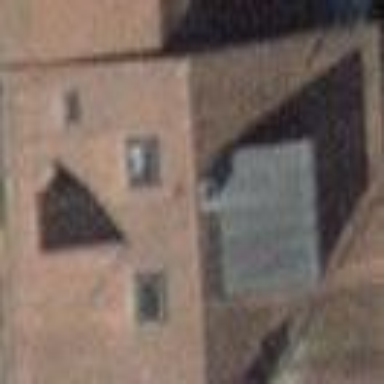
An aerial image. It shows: Terrace building.